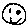
Label: smiley face